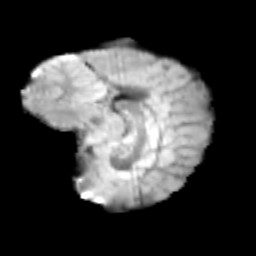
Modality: T2w
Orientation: sagittal
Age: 10
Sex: female
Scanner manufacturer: siemens
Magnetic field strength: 3 T
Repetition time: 3.8 s
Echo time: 0.07 s